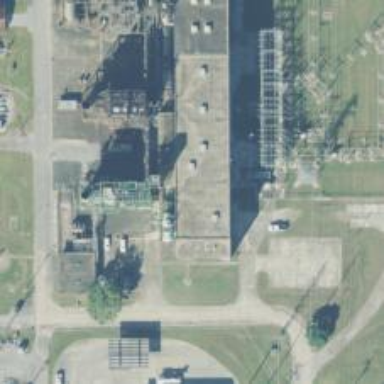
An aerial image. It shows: Steam turbine gas generator.